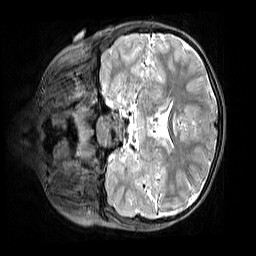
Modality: T2w
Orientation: coronal
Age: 9
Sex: male
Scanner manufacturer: siemens
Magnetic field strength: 3 T
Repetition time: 3.2 s
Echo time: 0.408 s